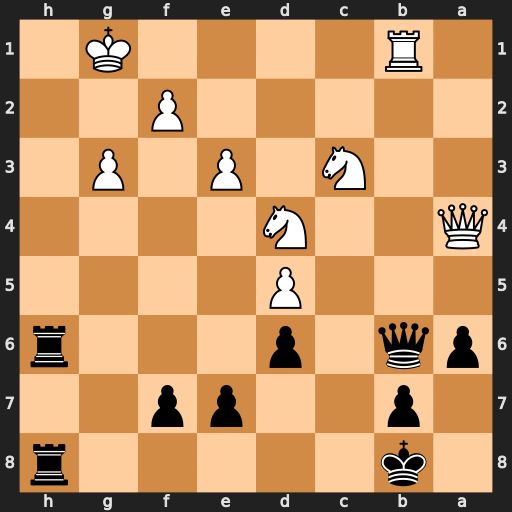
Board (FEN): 1k5r/1p2pp2/pq1p3r/3P4/Q2N4/2N1P1P1/5P2/1R4K1
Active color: b
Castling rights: -
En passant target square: -
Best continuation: Rh1+ Kg2 Rxb1 Nxb1 Qxb1